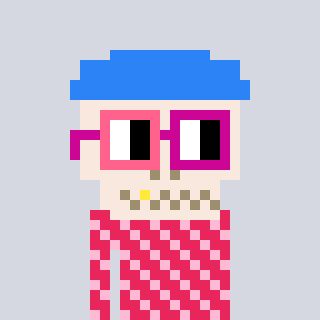
a pixel art character with square pink and red glasses, a skeleton-hat-shaped head and a redpinkish-colored body on a cool background